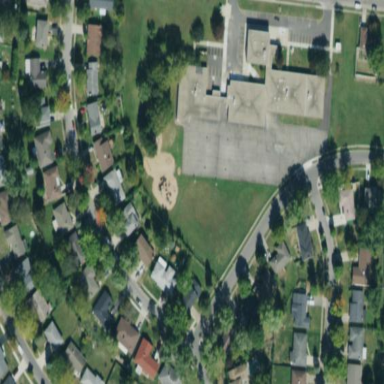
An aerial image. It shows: School.